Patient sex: F
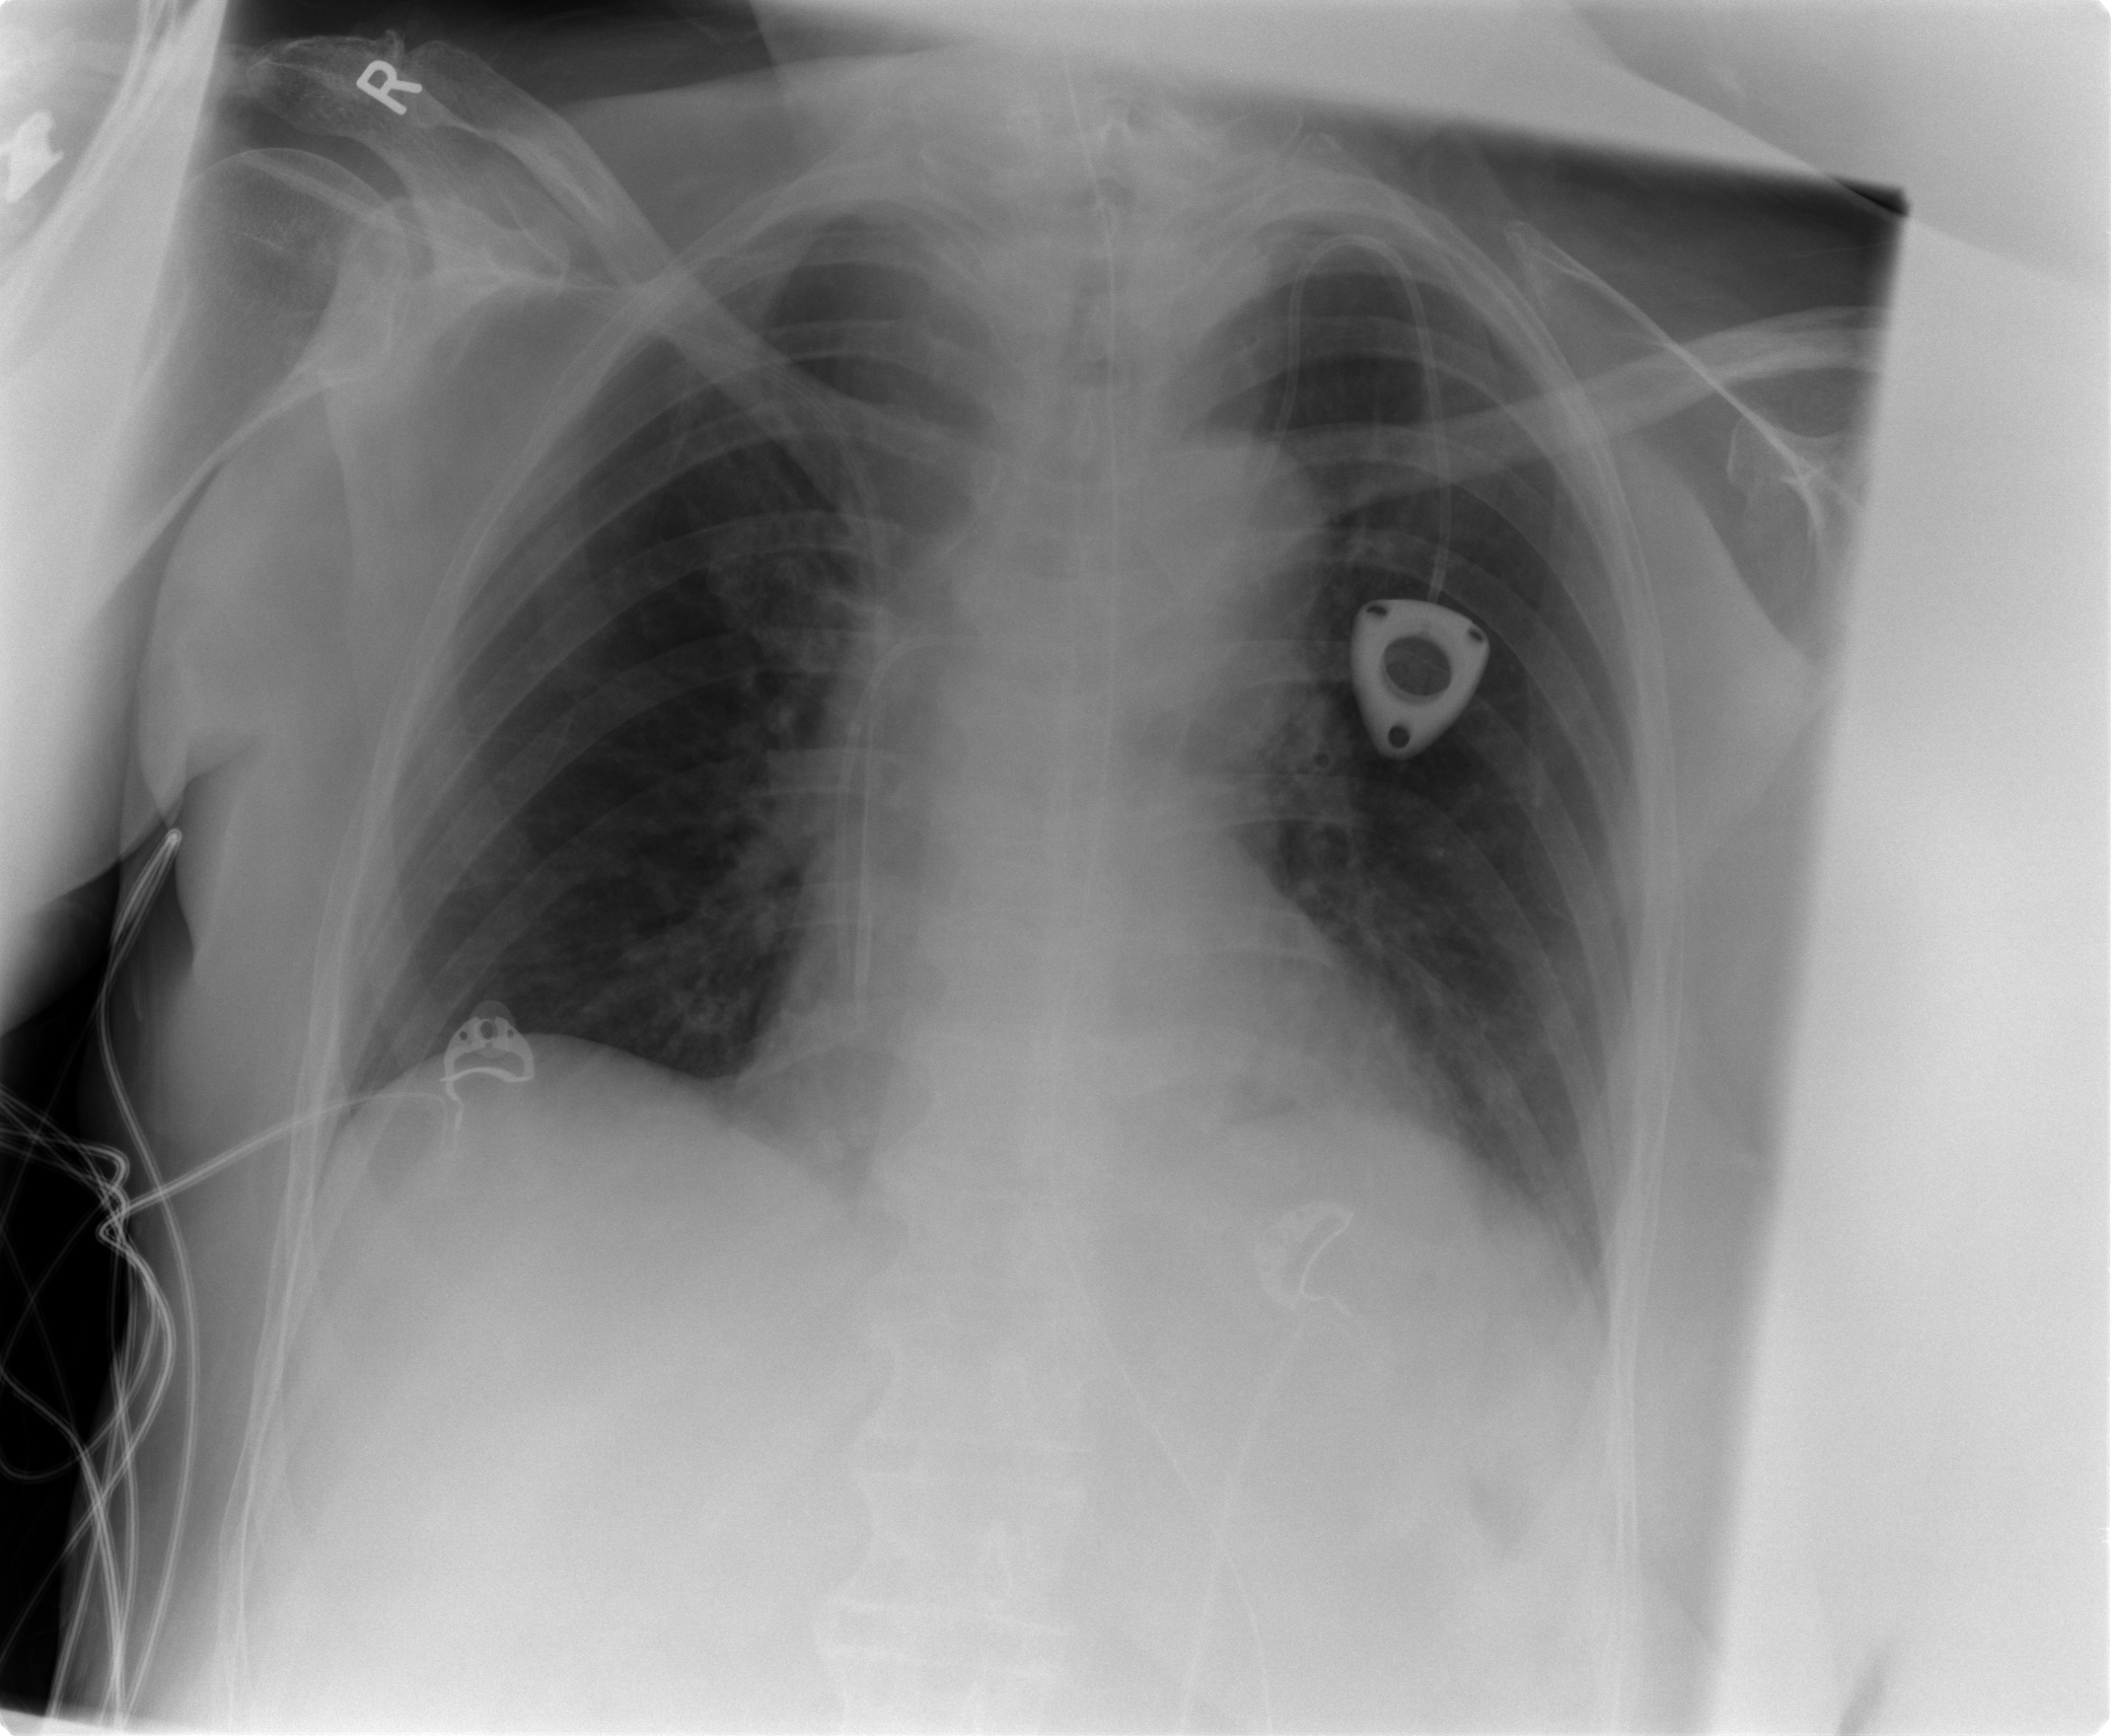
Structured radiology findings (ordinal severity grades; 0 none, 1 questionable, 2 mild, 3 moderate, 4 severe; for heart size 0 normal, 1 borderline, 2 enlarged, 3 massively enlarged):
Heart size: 0
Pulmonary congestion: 1
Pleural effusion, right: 0
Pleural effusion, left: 0
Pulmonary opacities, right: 0
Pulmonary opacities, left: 0
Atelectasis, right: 1
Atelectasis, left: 1